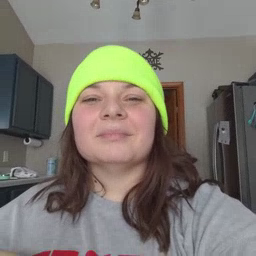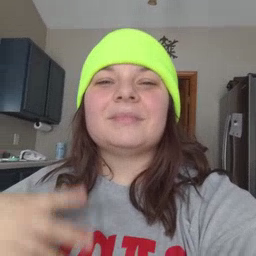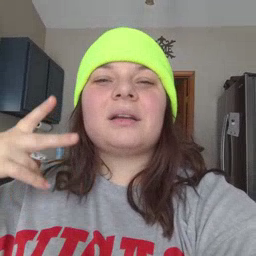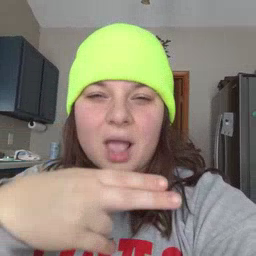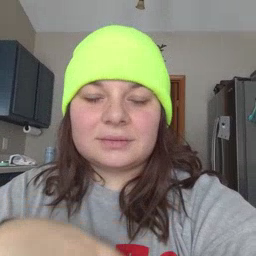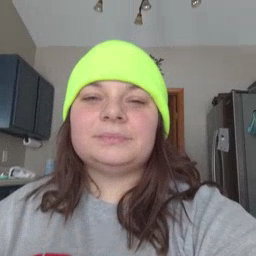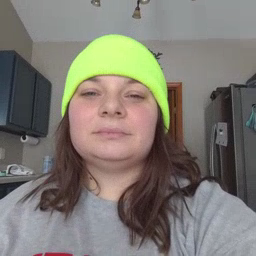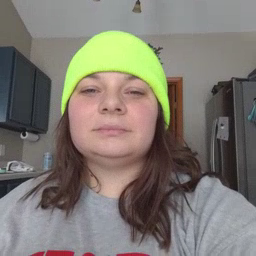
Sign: cut